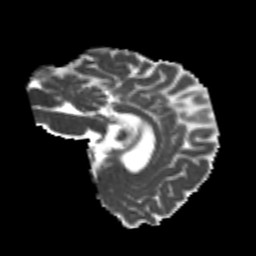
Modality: MD
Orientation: sagittal
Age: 21
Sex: female
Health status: healthy
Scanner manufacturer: philips
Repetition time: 7.388 s
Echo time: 0.08599 s